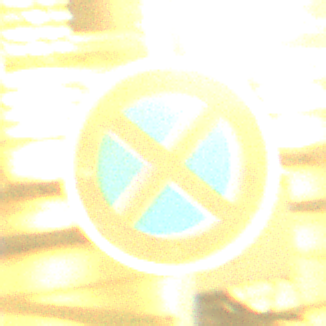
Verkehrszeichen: AbsolutesHalteverbot
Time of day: Night
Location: Outdoor (Urban)
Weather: Overcast
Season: NotSpecified
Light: Artificial